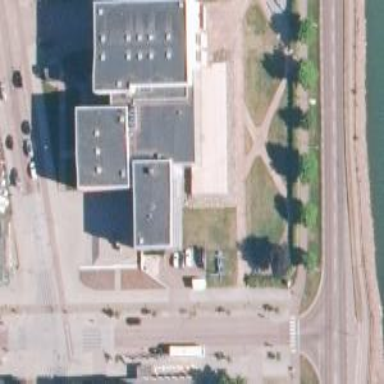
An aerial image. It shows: There is theatre building.